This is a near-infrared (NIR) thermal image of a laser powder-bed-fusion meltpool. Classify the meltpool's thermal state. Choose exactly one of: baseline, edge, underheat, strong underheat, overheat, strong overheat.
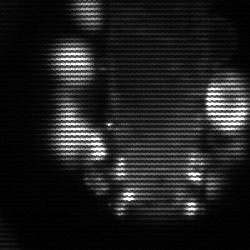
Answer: strong underheat